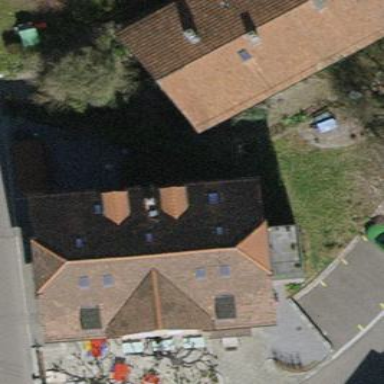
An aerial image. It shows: Building with tiled roof.